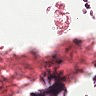
Metastatic tissue present: no